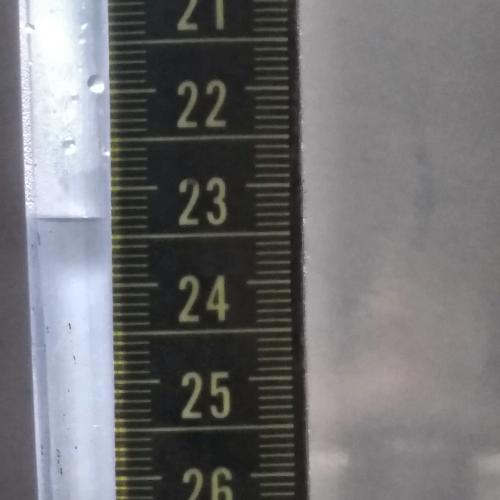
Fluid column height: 23.3 cm